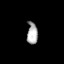
Tissue: prostate
Cell type: T cells
Senescence score: 0.7224
Nuclear area (px): 224
Mean DAPI intensity: 174.763